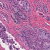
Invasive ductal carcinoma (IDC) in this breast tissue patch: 0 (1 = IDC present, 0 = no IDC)